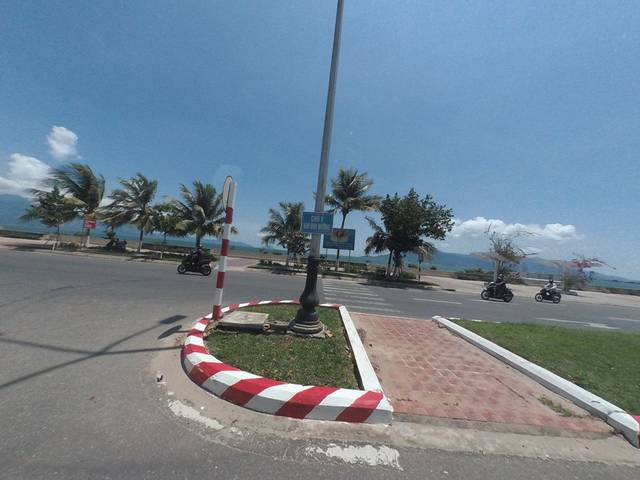
Region: Vietnam
Coordinates: 16.075, 108.181